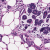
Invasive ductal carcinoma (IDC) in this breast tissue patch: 0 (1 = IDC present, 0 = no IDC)